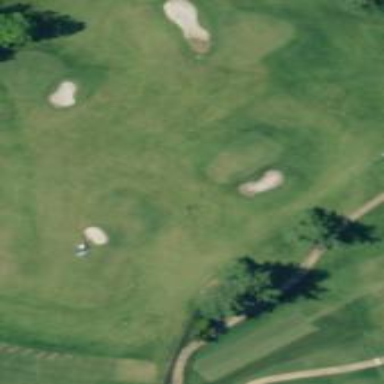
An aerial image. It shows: Grassy area used as driving range for golf.